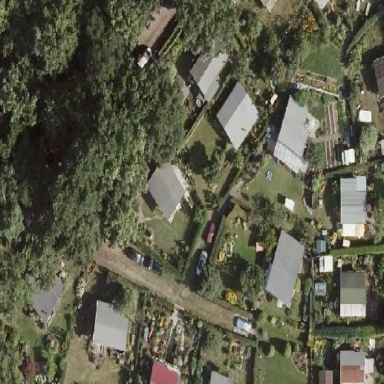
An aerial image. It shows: Plot in the allotments.